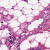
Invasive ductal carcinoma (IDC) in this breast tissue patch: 0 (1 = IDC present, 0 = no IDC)